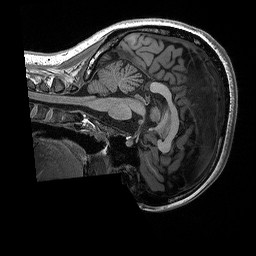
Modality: T1w
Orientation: sagittal
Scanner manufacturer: siemens
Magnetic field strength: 3 T
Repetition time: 2.3 s
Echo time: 0.00298 s